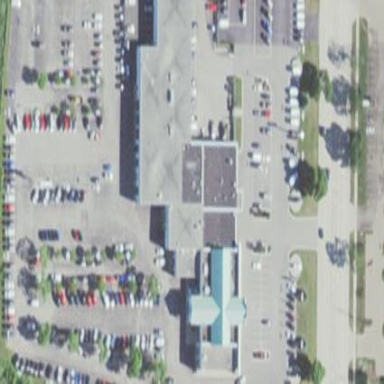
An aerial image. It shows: Building housing car shop.